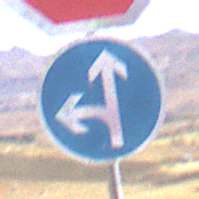
Verkehrszeichen: VorgeschriebeneFahrtrichtungGeradeausOderLinks
Zusatzzeichen oben: Stop
Umgebung: Outdoor, Nature
Tageszeit: Midday
Wetter: Clear
Licht: Natural
Jahreszeit: NotSpecified
Kontrast: HighContrast